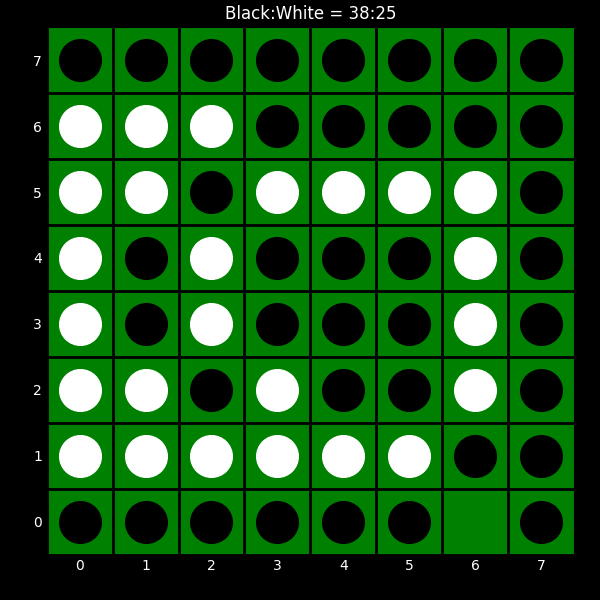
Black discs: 38
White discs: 25